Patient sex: F
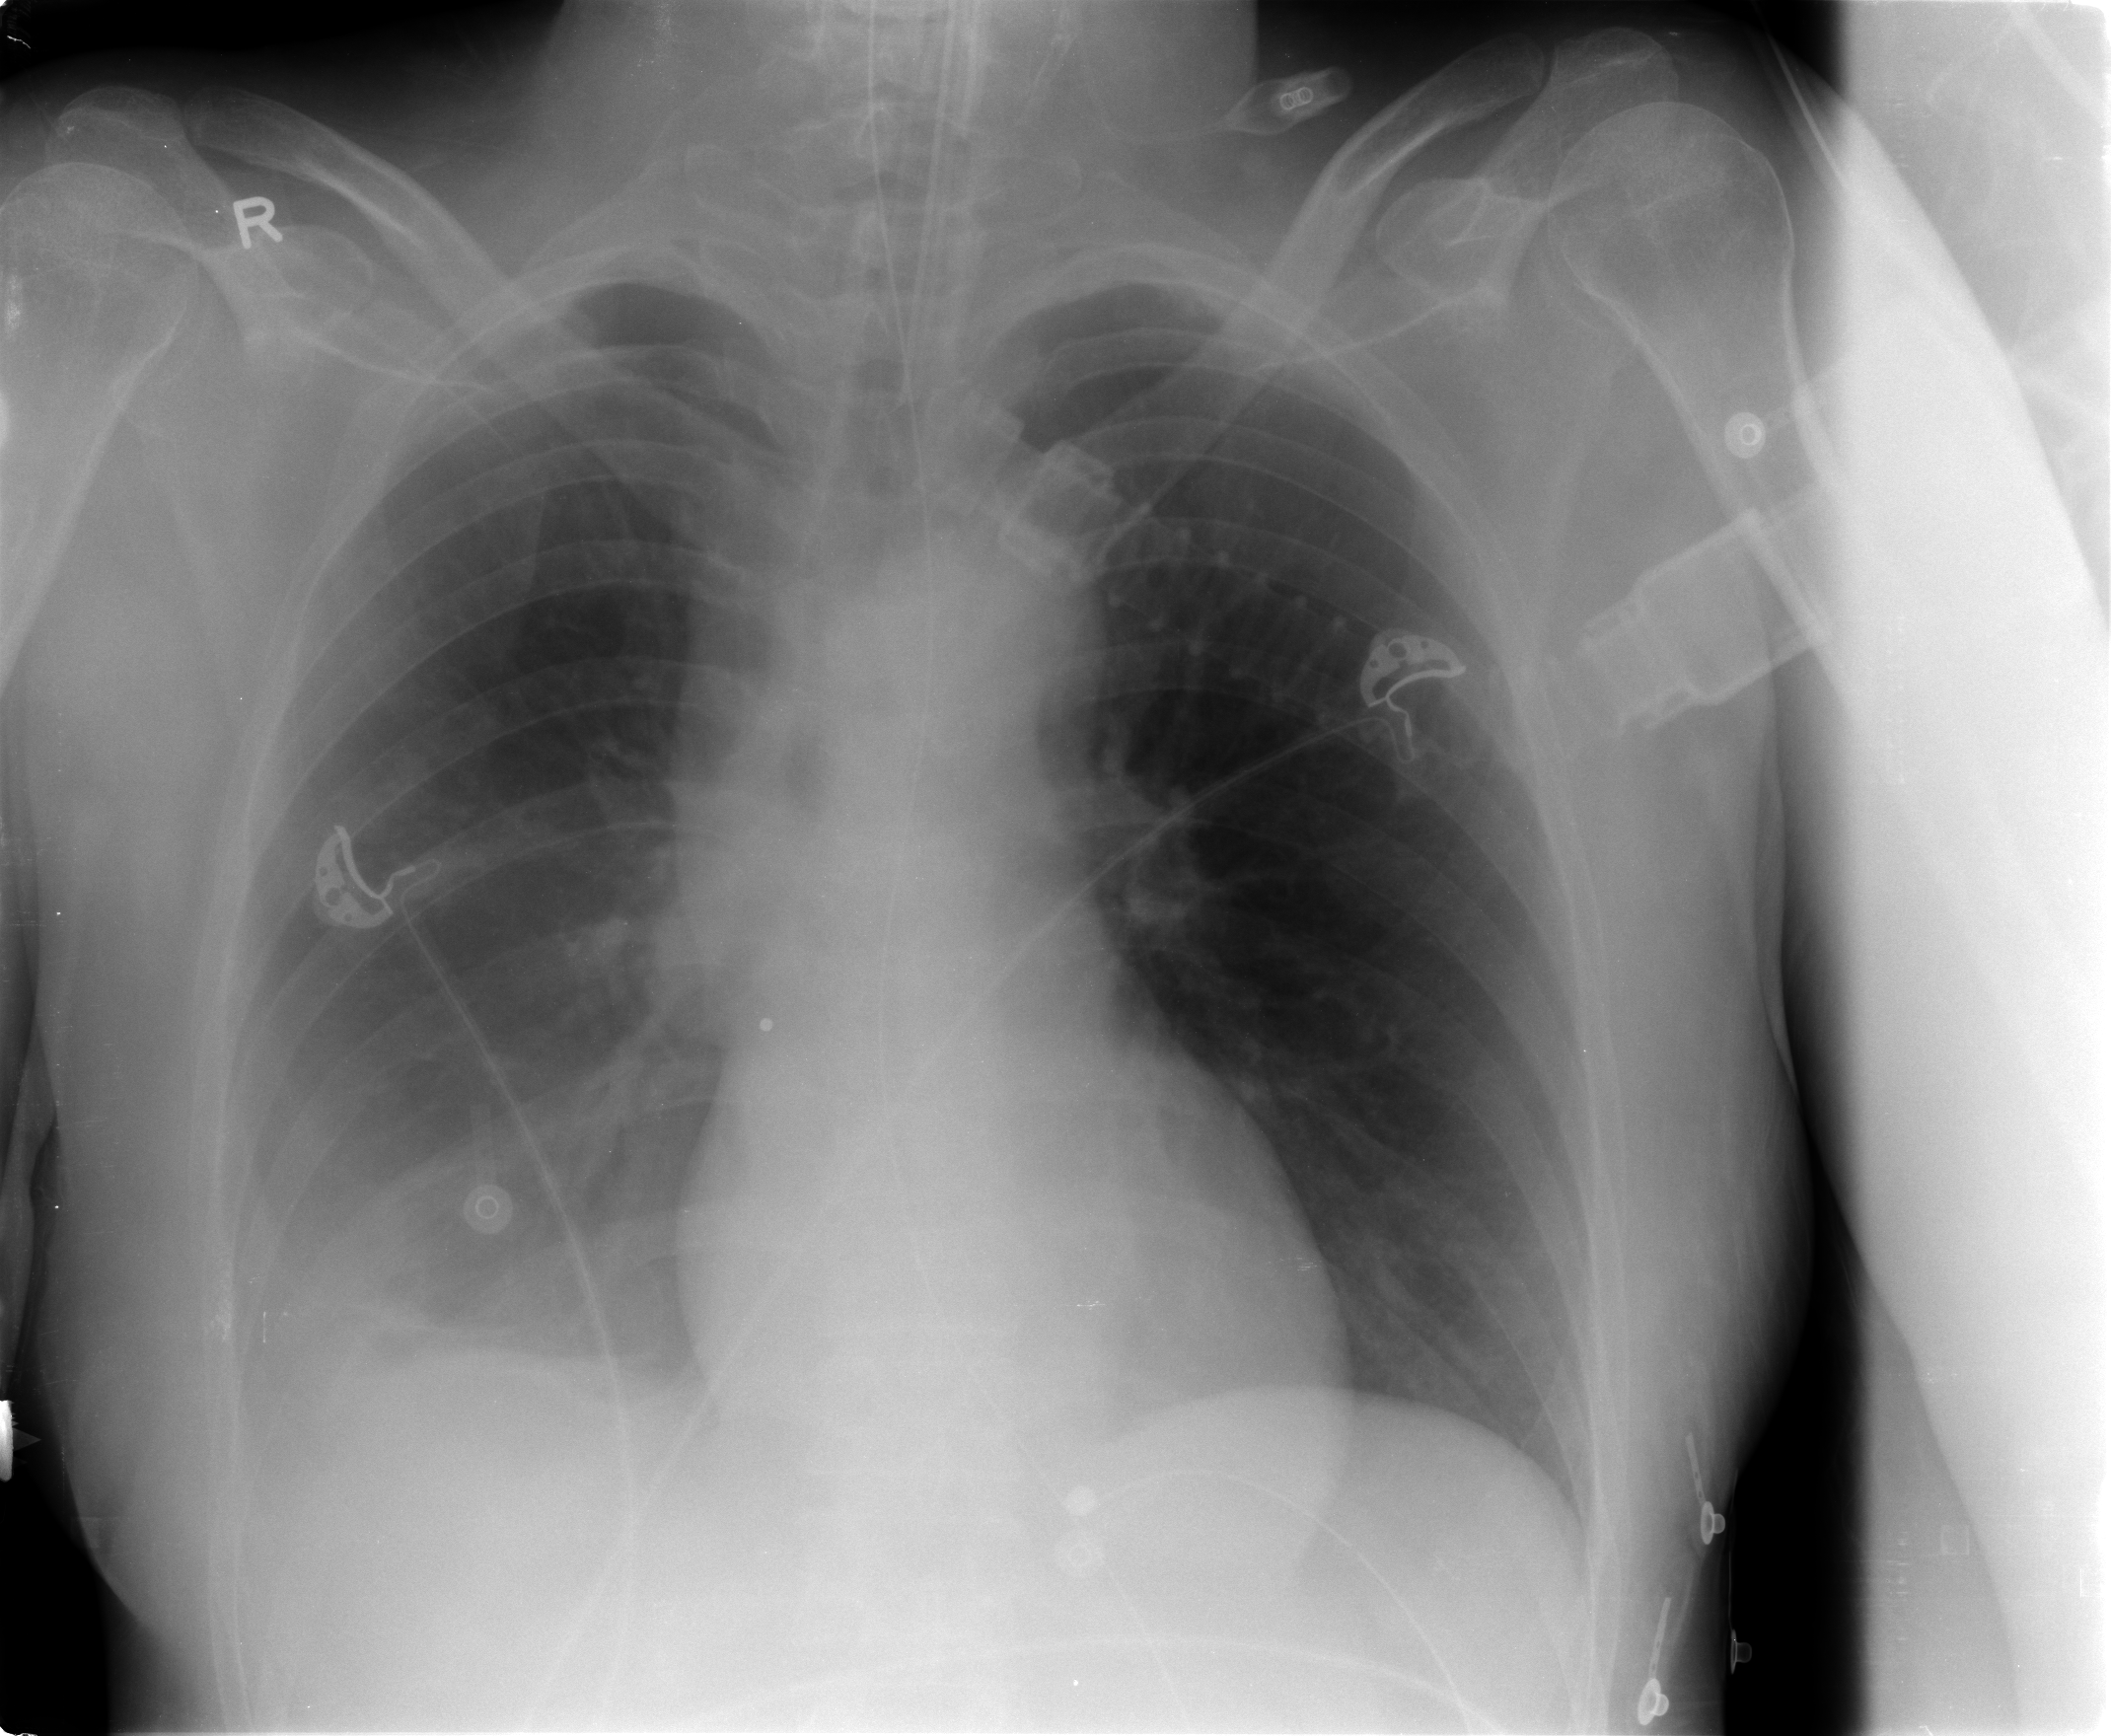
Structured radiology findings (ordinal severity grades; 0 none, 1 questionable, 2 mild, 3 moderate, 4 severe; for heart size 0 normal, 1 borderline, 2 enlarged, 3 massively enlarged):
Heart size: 0
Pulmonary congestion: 0
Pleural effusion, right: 2
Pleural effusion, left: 0
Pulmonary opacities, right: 0
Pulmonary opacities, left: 0
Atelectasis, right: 2
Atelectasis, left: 0